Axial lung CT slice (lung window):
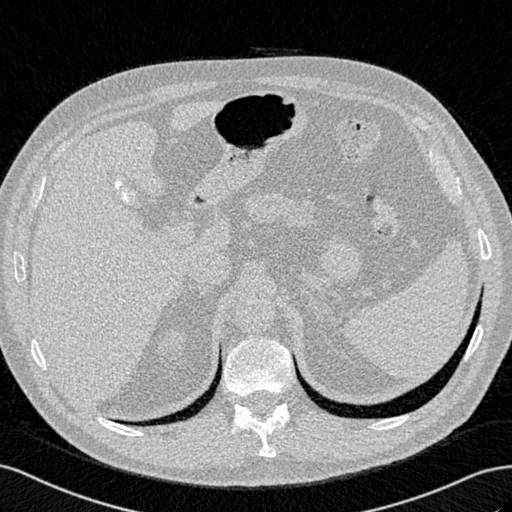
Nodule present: no